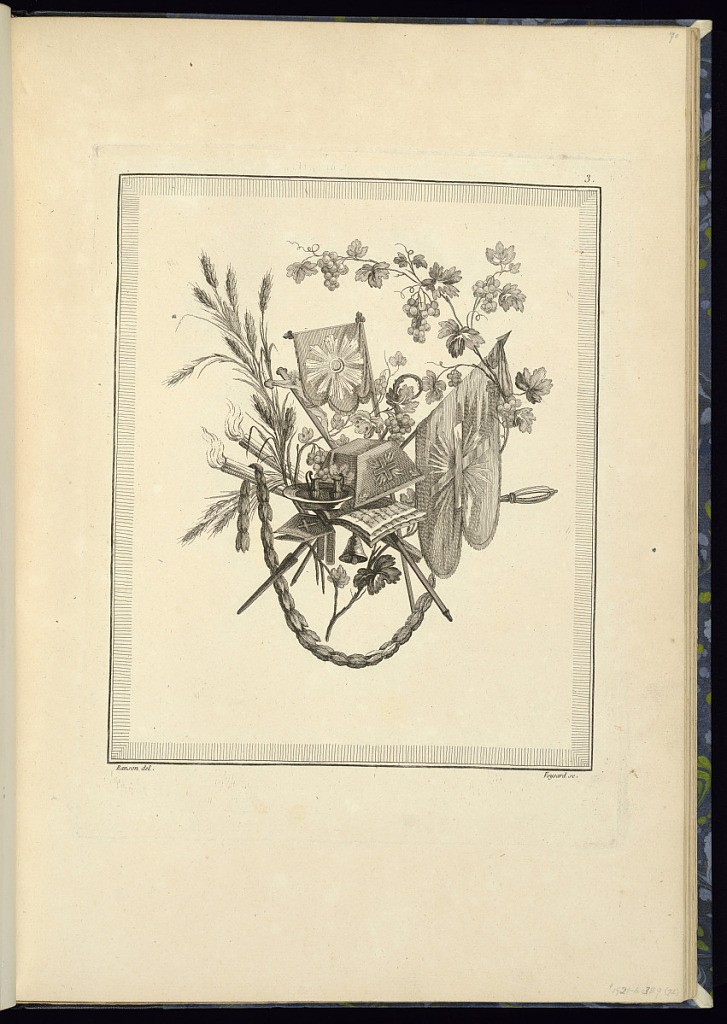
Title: Religious Trophy Design
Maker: Pierre Ranson, French, 1736–1786
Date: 1778
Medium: Etching on laid paper
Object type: Print
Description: Religious trophy incorporating Christian iconography and liturgical objects, flaming torches, banners, ewers, bell, book, festoon of leaves, foliate branches, and grapes and vine leaves. The plate is numbered and signed.